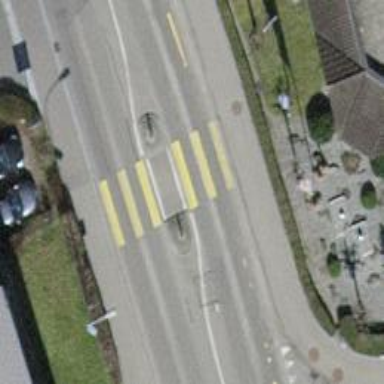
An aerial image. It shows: Uncontrolled road crossing.